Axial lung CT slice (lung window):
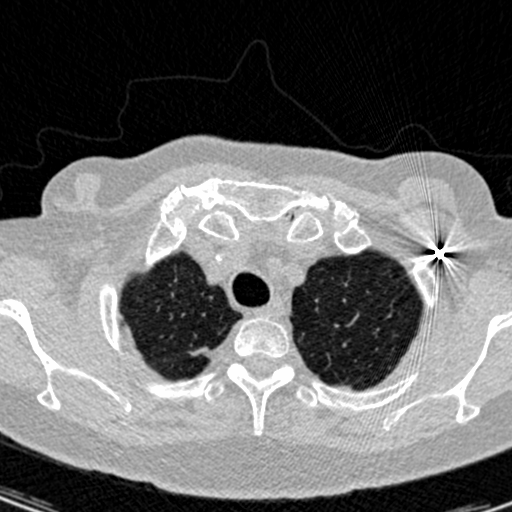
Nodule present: no